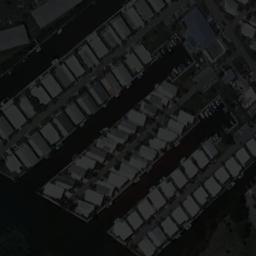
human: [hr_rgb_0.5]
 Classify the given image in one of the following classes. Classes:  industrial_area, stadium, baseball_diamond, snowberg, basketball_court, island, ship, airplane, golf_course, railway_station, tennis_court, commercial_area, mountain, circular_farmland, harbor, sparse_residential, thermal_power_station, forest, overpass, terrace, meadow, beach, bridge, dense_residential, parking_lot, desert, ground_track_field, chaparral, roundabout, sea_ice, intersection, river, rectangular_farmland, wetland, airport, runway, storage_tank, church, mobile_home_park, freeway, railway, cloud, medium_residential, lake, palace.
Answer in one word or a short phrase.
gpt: mobile_home_park